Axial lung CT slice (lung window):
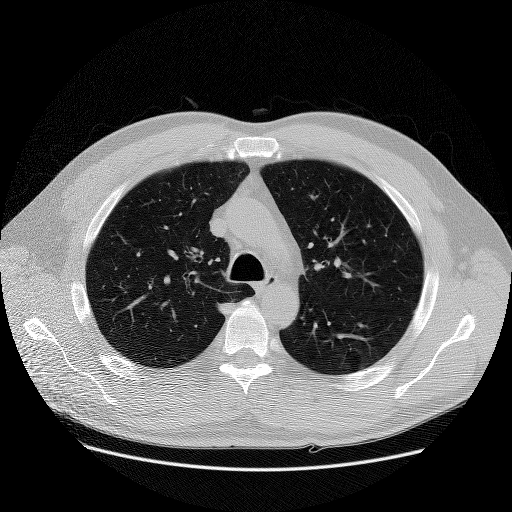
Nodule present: no